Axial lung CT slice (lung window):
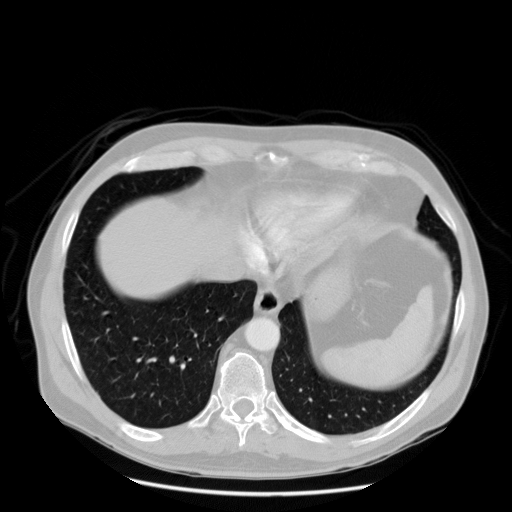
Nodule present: no